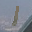
Label: 1